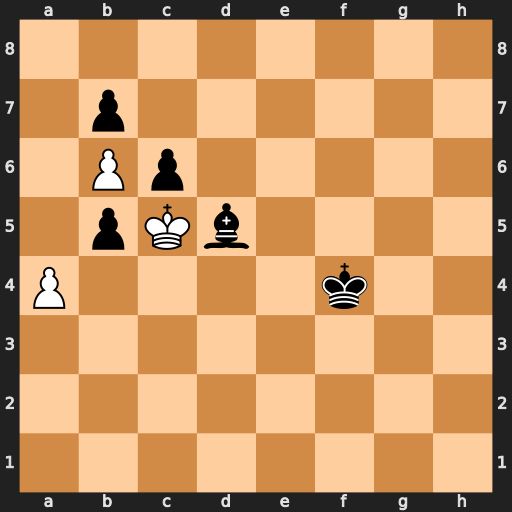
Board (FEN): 8/1p6/1Pp5/1pKb4/P4k2/8/8/8
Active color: w
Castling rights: -
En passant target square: -
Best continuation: a5 Ke4 a6 bxa6 b7